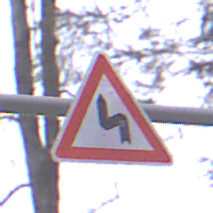
Verkehrszeichen: DoppelkurveZunaechstLinks
Umgebung: Outdoor, Nature
Tageszeit: Midday
Wetter: Overcast
Licht: Natural
Jahreszeit: Autumn
Kontrast: LowContrast